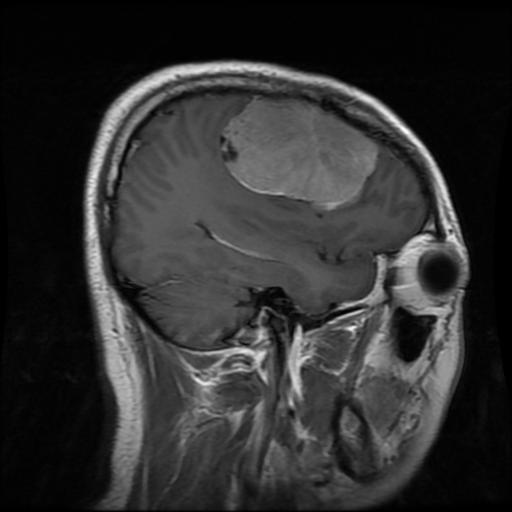
Label: meningioma